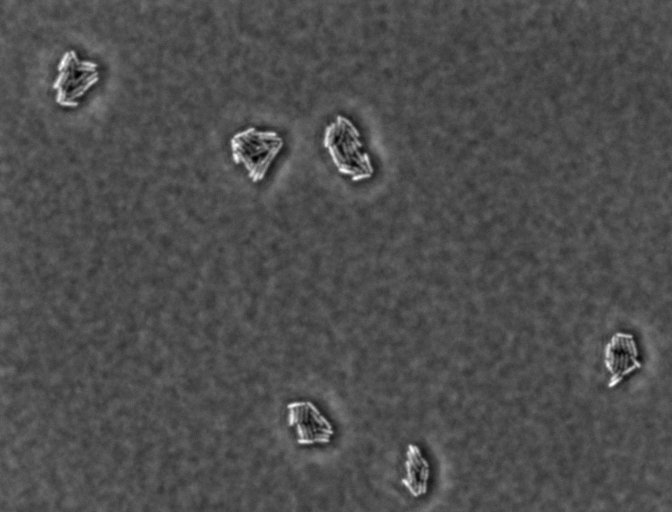
Salmonella enterica Typhimurium